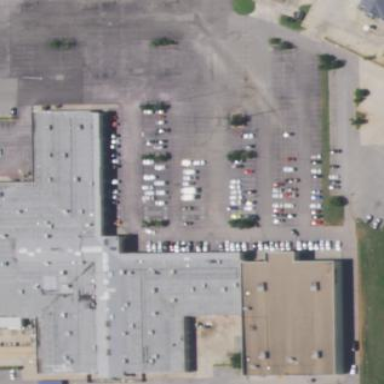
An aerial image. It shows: Mall building with flat roof.